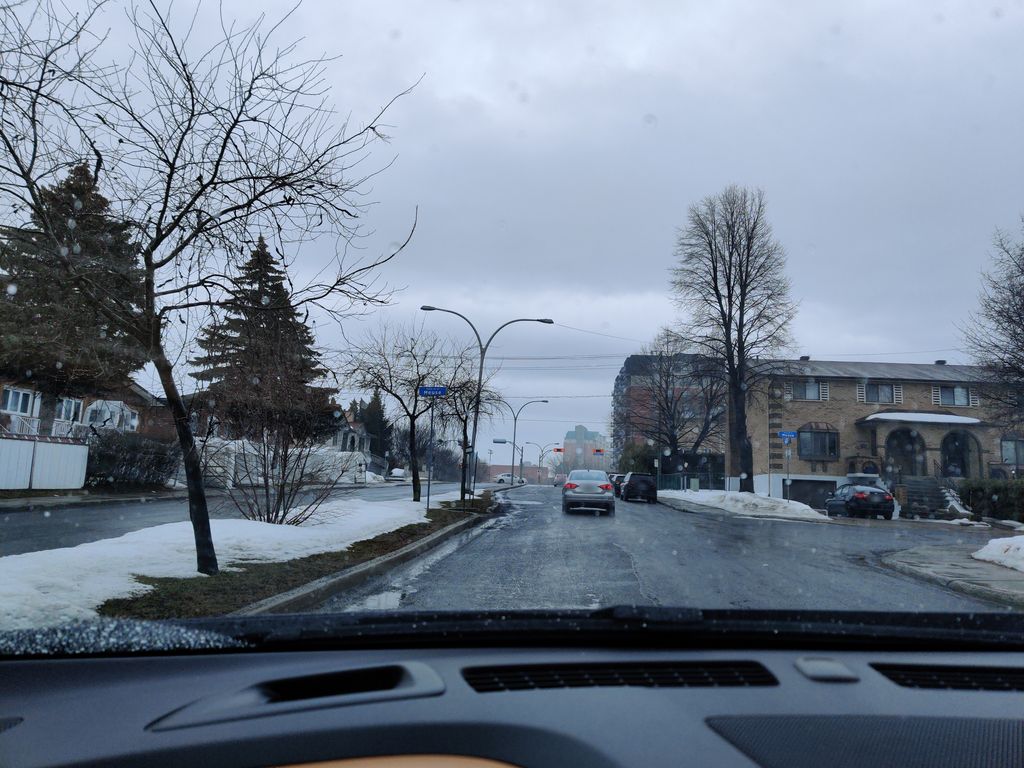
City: montreal